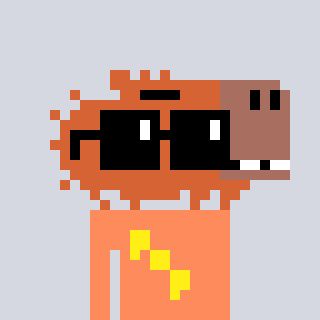
a pixel art character with square black sunglasses, a capybara-shaped head and a peachy-colored body on a cool background